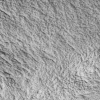
Atmospheric dust classification: not_dusty